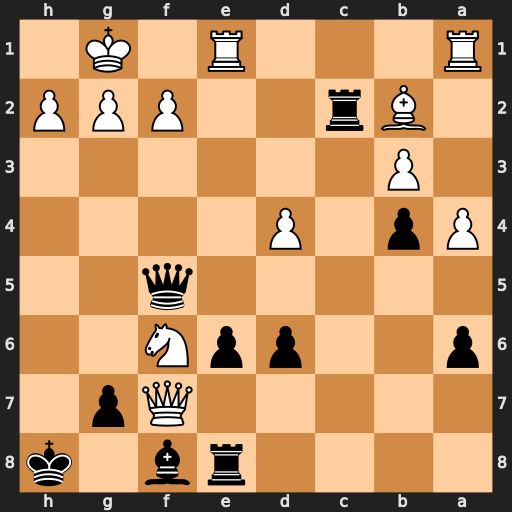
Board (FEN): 4rb1k/5Qp1/p2ppN2/5q2/Pp1P4/1P6/1Br2PPP/R3R1K1
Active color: b
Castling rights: -
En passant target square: -
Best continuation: Qxf2+ Kh1 Qxg2#